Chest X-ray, AP view. Patient: 18 years old, sex F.
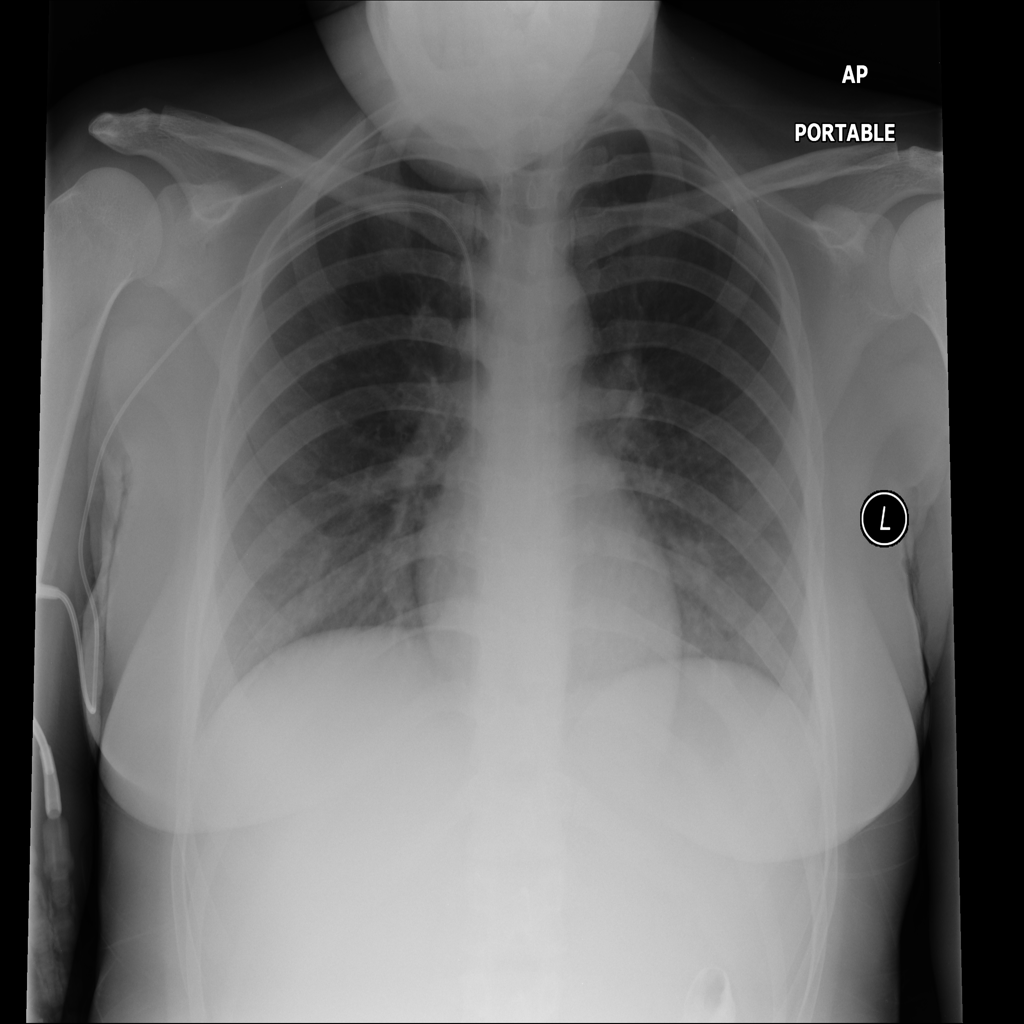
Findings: No Finding